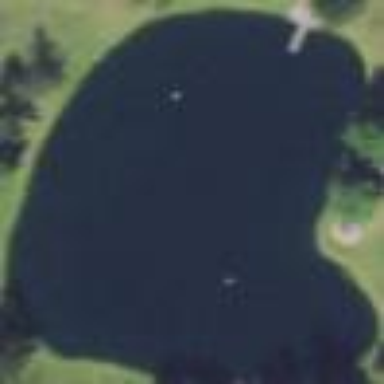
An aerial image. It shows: Serene pond surrounded by nature.